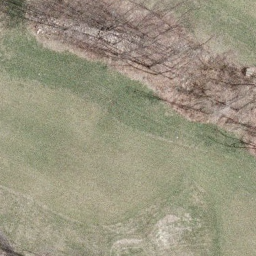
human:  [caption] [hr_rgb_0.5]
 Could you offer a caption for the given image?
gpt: A part of a golf course with green turfs and some bunkers and withered trees .

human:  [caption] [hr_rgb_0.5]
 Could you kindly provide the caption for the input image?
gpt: This is a part of a golf course with green turfs and some bunkers and trees .

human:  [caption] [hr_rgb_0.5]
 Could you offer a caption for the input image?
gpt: A part of a golf course with with green turfs and some bunkers and withered trees .

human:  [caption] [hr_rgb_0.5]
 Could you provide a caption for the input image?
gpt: There are turfs and some bunkers and withered trees in the golf course .

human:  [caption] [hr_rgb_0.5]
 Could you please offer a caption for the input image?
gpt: Green turfs and some bunkers and withered trees in the golf course .